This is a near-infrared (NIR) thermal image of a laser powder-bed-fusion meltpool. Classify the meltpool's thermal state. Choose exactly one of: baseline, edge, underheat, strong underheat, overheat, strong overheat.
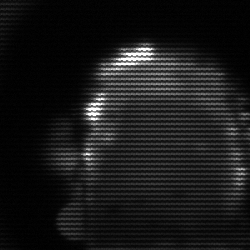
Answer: baseline